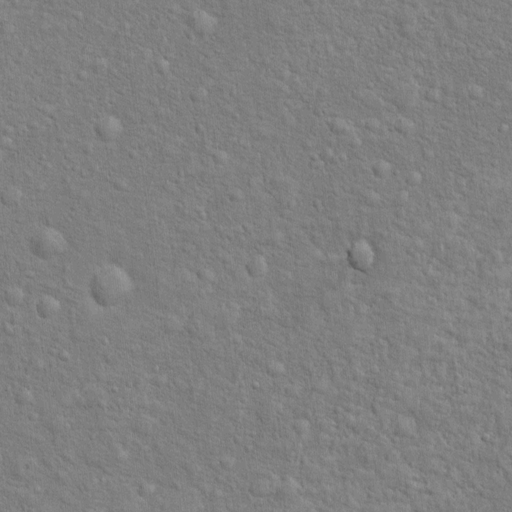
Classes present: Background